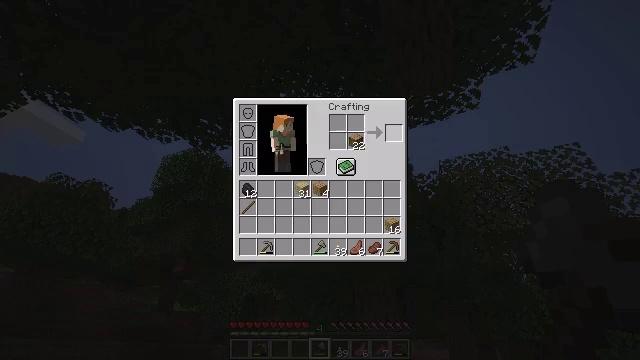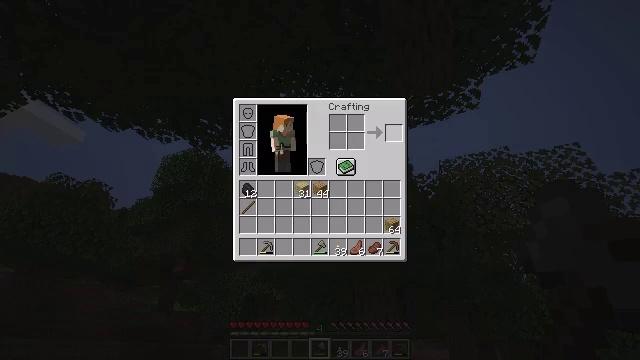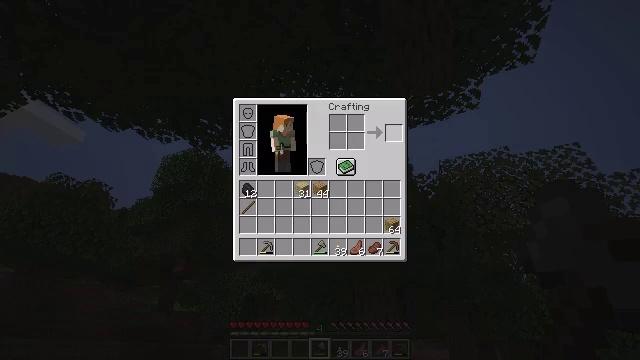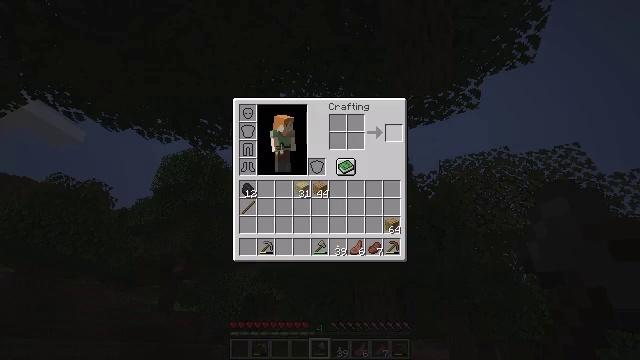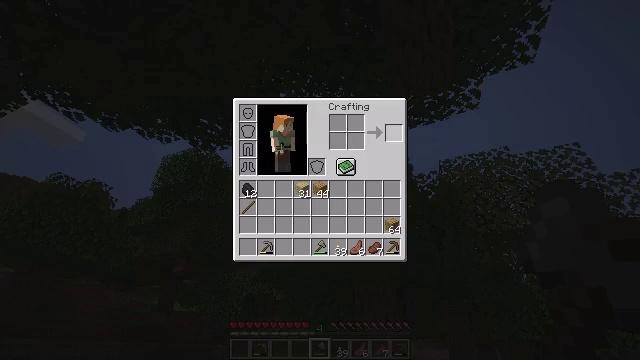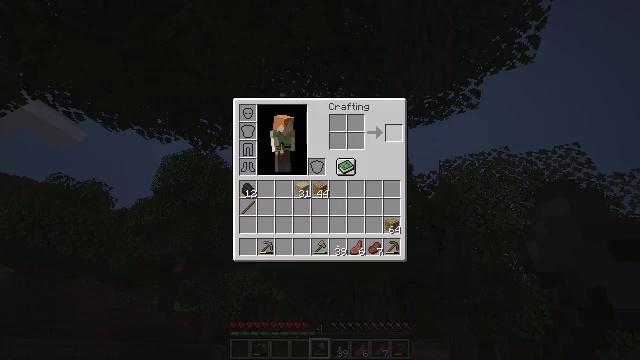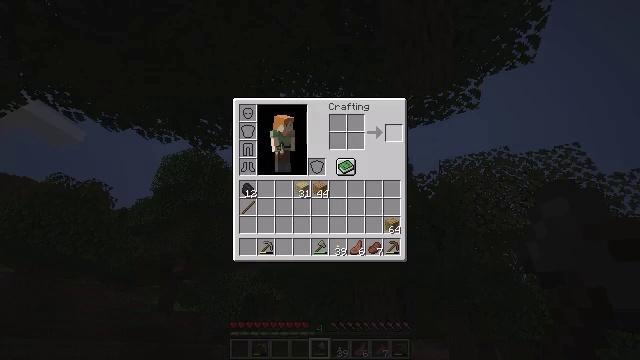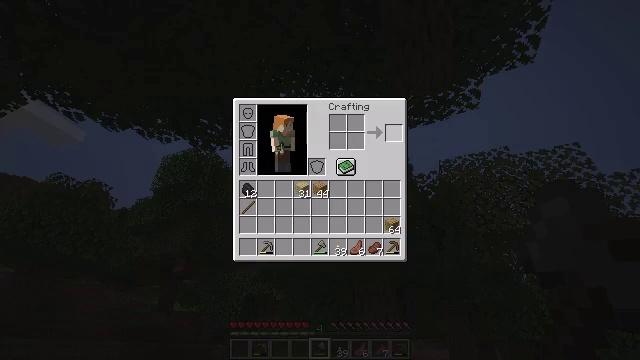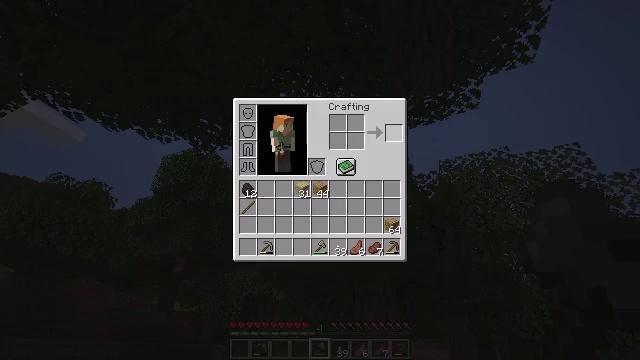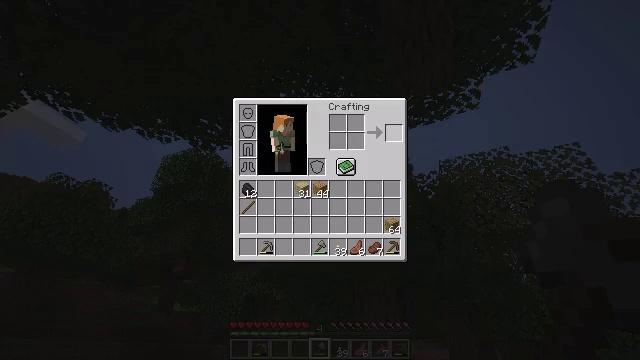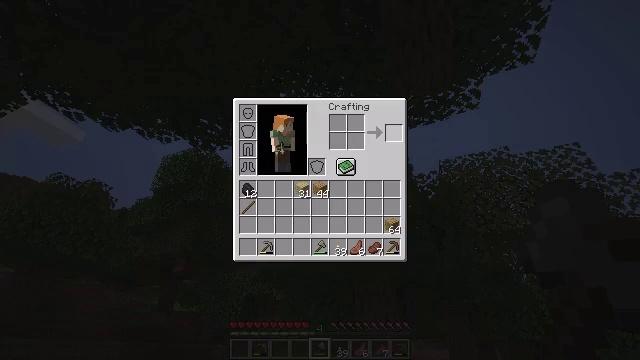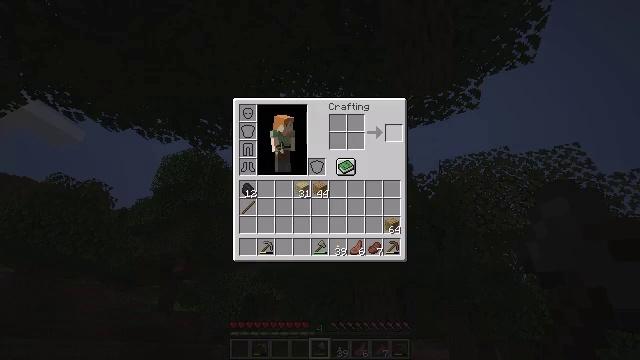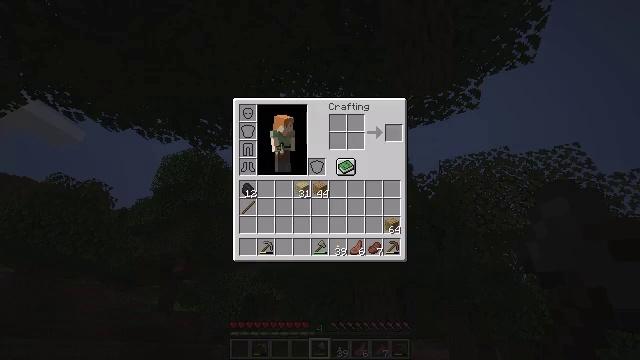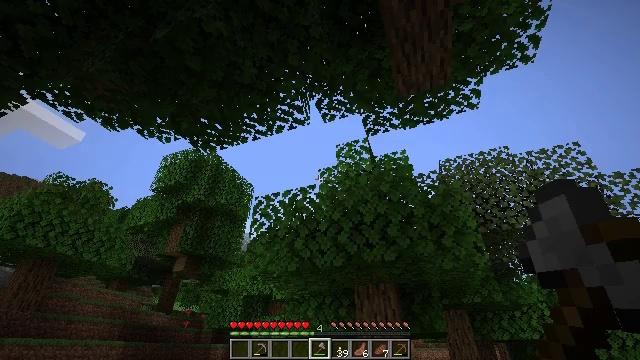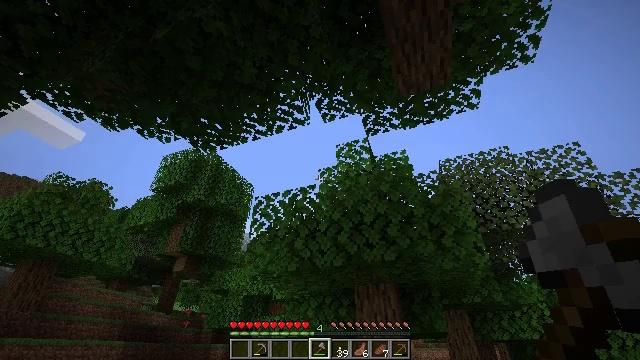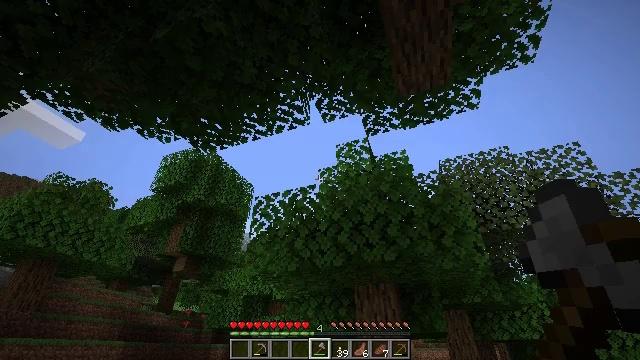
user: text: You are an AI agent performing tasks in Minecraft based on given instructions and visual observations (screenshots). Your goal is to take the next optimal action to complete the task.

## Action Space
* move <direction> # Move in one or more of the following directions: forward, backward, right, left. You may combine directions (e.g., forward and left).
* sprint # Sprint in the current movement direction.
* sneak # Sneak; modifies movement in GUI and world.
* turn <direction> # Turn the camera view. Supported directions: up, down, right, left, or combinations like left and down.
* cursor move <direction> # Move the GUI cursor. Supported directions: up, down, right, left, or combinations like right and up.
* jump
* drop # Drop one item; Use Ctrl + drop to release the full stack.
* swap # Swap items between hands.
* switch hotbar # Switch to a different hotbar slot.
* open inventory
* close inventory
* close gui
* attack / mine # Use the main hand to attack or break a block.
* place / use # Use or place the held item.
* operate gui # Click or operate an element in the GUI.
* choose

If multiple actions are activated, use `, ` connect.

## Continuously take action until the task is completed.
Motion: motion action
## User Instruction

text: Open the crafting table and craft oak stairs with oak planks.
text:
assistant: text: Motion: sneak, open gui
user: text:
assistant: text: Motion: sneak
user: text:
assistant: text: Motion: sneak
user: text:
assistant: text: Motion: sneak
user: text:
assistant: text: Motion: sneak
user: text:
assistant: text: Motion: sneak
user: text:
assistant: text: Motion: sneak
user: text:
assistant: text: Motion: sneak
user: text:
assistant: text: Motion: no_op
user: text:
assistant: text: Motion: no_op
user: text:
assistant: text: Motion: no_op
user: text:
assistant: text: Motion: cursor move down
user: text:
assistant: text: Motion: no_op
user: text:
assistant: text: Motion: close gui
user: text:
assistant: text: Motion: open inventory
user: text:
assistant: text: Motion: move forward and move left
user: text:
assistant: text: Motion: move forward and move left, turn left and down
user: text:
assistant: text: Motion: move forward and move left, sprint, turn left and down
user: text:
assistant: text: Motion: move forward, sprint, turn left and down
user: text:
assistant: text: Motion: move forward, sprint
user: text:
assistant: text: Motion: move forward, sprint
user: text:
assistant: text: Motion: move forward, sprint
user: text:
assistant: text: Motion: move forward, sprint
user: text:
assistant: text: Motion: move forward, sprint
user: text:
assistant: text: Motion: move forward, sprint, turn left and down
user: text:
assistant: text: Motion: move forward, sprint
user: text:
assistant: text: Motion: move forward, sprint
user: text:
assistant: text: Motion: move forward, sprint
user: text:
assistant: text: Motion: move forward, sprint
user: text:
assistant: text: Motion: move forward, sprint